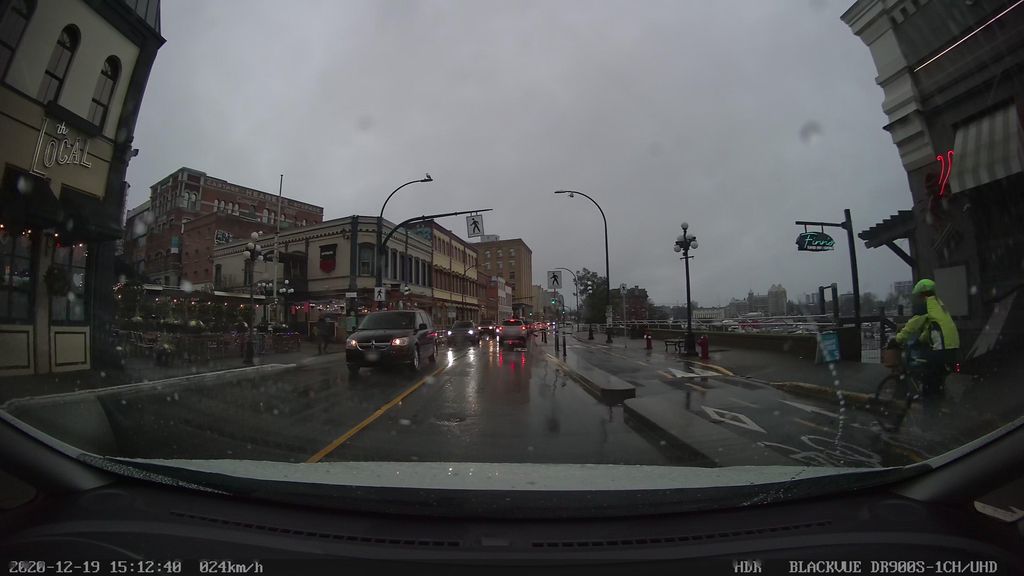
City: victoria